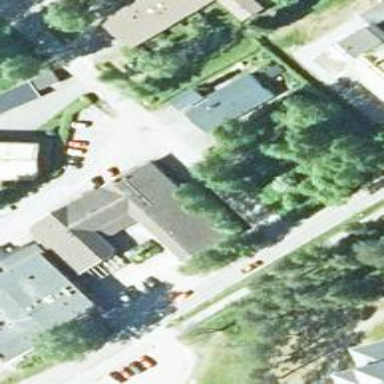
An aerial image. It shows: Public building.